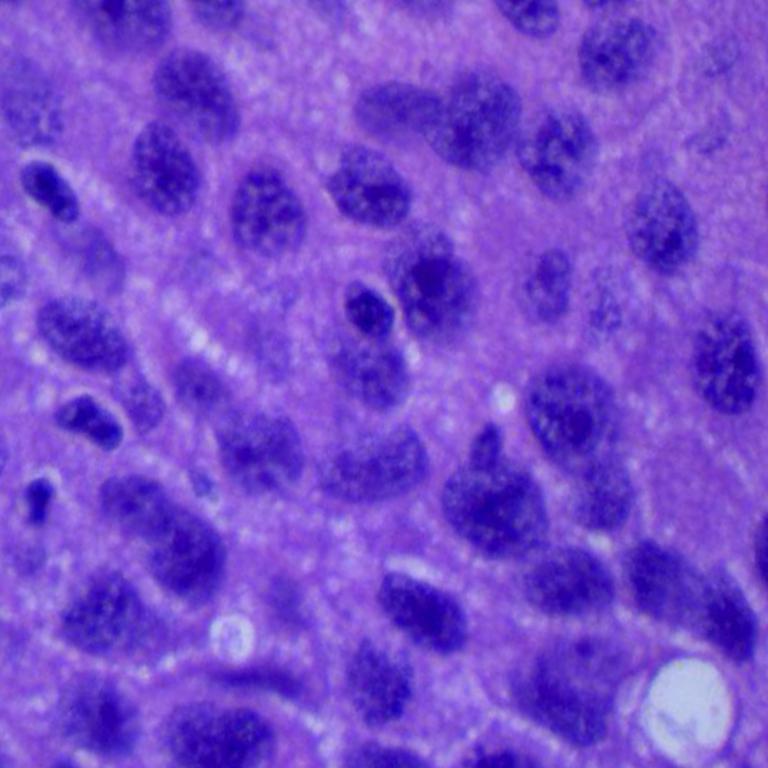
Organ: lung
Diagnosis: squamous carcinomas